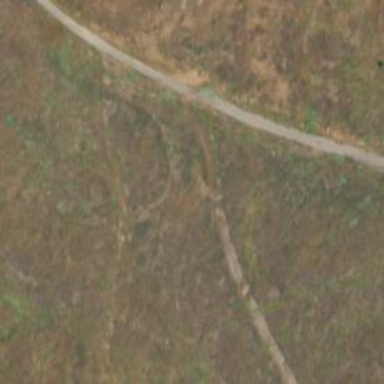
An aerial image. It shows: Track road leading to military base.